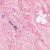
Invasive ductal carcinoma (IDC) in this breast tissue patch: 0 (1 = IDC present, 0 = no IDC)